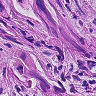
Metastatic tissue present: yes